Question: This question is in continuation to my previous <URL>
Now I am trying to make a guage view. I am drawing a scale but the alignment is not proper and I am not able to figure out the problem. Here is my code:
'''
protected void onDraw(Canvas canvas) {
super.onDraw(canvas);
w= canvas.getWidth();
h=canvas.getHeight();
DrawRange(canvas,innerRadius,outerRadius);
}
'''
here innerRadius =250;
and outer radius = 300;
'''
private void DrawRange(Canvas canvas,int r,int R) {
RectF rect = new RectF(canvas.getWidth()/2- r, canvas.getHeight()/2-r, canvas.getWidth()/2+r, canvas.getHeight()/2+r);
RectF rect1 = new RectF(canvas.getWidth()/2- R, canvas.getHeight()/2-R, canvas.getWidth()/2+R, canvas.getHeight()/2+R);
Paint scalePaint = new Paint();
scalePaint.setStyle(Paint.Style.STROKE);
scalePaint.setColor(0x9f004d0f);
scalePaint.setStrokeWidth(2);
scalePaint.setAntiAlias(true);
scalePaint.setTextSize(35.0f);
scalePaint.setTypeface(Typeface.SANS_SERIF);
scalePaint.setTextScaleX(0.4f);
scalePaint.setTextAlign(Paint.Align.CENTER);
canvas.drawOval(rect1, scalePaint);
canvas.drawOval(rect, scalePaint);
canvas.save(Canvas.CLIP_SAVE_FLAG);
int xc = 0;
for (int i = 0; i < totalNicks; i++) {
float y1 = 330;
float y2 = y1 + 5;
if (i % 5 == 0) {
canvas.drawText(""+xc, r-15, y2 , scalePaint);
xc+=5;
}else{
canvas.drawLine(r, y1, r, y2, scalePaint);
}
canvas.rotate(degreesPerNick, w/2, h/2);
}
canvas.restore();
}
'''

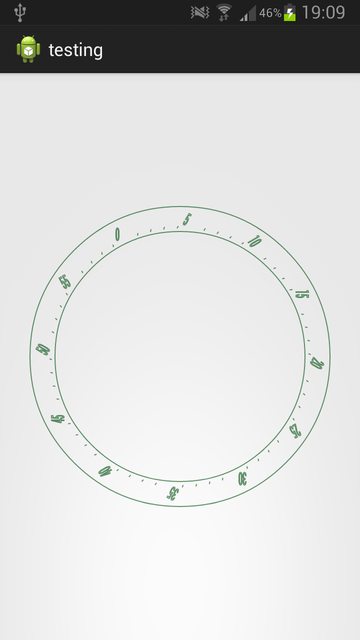
Answer: I wonder if you are drawing the text and the dashes in the wrong place. The key reference point is the centre of the circles:
'''
int cX = canvas.getWidth()/2;
int cY = canvas.getHeight()/2;
'''
The other key reference is the difference between the two radii:
'''
int deltaR = R - r;
'''
The dashes and text are always drawn at 12 o'clock, say 20% above the inner circle to 1/3 of the way from the outer circle:
'''
int dashInnerY = cY - r - deltaR/5; // 20% of the way between inner and outer radii
int dashOuterY = cY - R + deltaR/3; // 1/3 of the way between outer and inner radii
'''
Then to render a dash:
'''
canvas.drawLine(cX, dashInnerY, cX, dashOuterY, scalePaint);
'''
And the number:
'''
canvas.drawText(""+xc, cX, dashInnerY, scalePaint);
'''